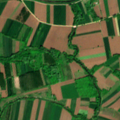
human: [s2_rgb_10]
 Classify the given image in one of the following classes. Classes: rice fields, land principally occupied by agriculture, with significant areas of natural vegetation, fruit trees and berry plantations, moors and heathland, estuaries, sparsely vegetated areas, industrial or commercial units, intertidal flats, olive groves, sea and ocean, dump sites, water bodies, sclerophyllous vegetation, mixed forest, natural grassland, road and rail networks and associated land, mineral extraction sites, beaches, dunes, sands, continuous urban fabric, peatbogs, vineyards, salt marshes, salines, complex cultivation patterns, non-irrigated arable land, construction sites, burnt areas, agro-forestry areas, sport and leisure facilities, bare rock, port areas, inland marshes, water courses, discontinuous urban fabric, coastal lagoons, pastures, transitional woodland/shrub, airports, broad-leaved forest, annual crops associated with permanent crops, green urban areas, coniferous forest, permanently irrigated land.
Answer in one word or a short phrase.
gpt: non-irrigated arable land, complex cultivation patterns, land principally occupied by agriculture, with significant areas of natural vegetation, broad-leaved forest, transitional woodland/shrub